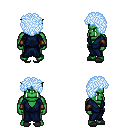
a pixel art fantasy rpg character, male body template, orc, green skin, blue robe, teal pants, white cyan curly afro hairstyle, cloth bracers, gray slippers, four views (front, back, left, right), 2x2 character sprite sheet, small pixel art, hard edges, no anti-aliasing